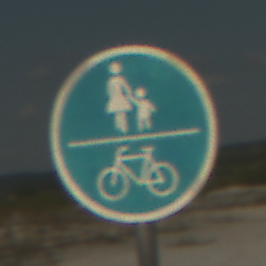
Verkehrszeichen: GemeinsamerGehUndRadweg
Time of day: Midday
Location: Outdoor (Beach)
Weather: PartlyCloudy
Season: NotSpecified
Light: Natural